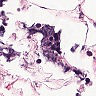
Metastatic tissue present: no